Field crop: maize
Growth stage: 2
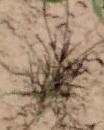
Species: lolium